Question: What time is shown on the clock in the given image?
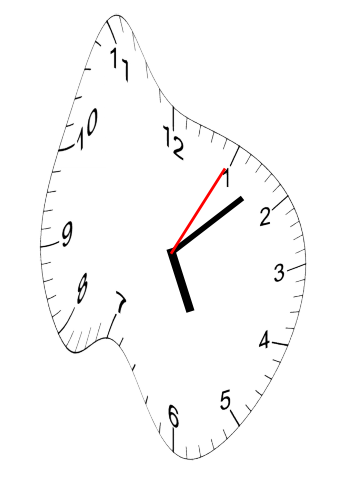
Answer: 05:08:05